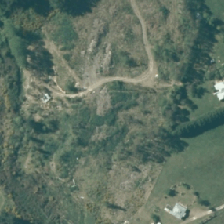
Land cover: harvested_forest